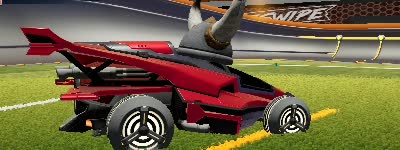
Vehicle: aftershock